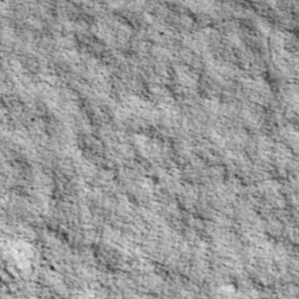
Label: non_frost